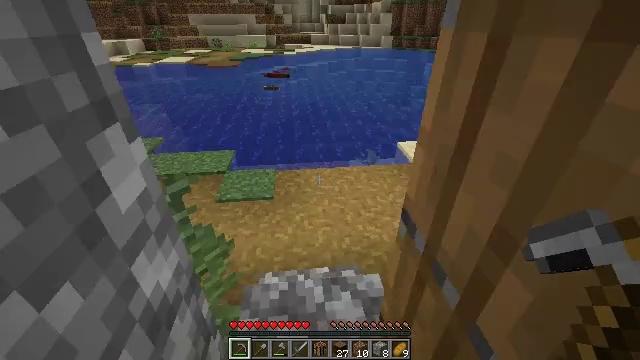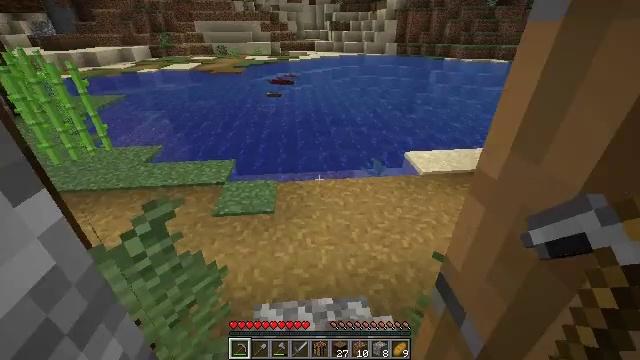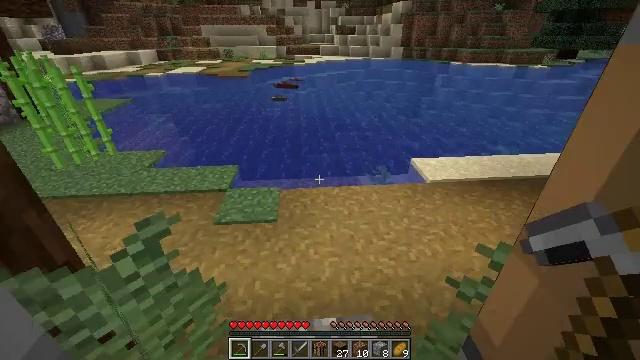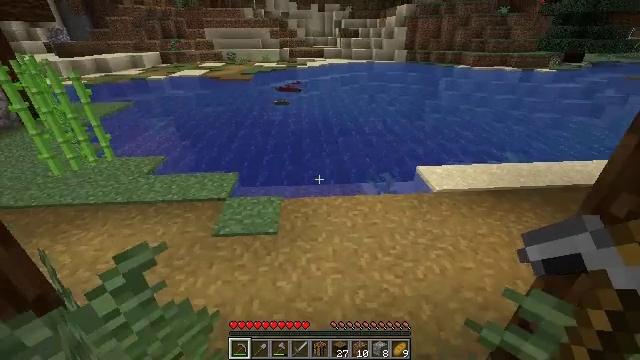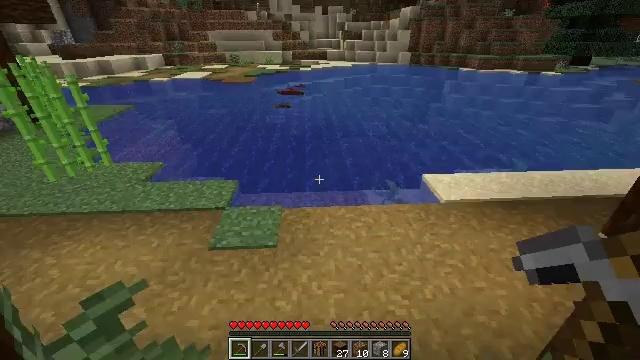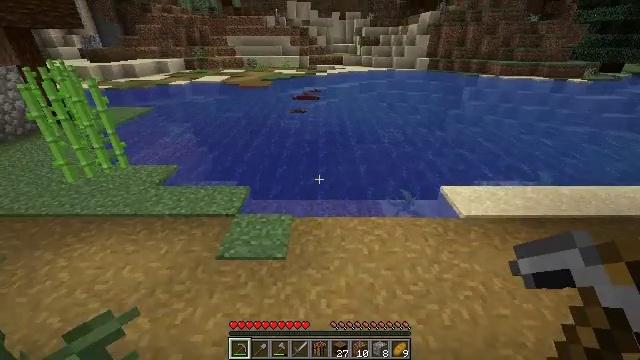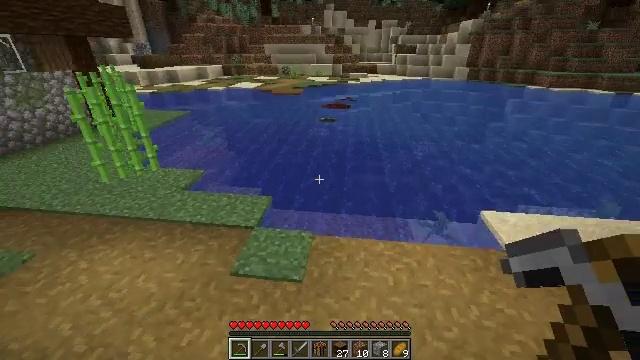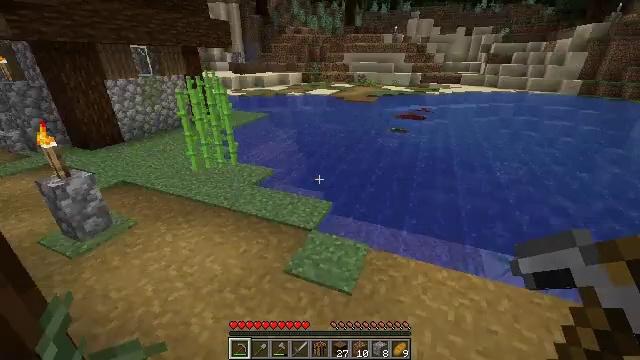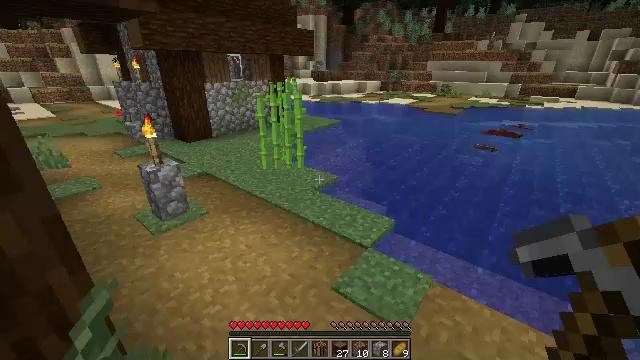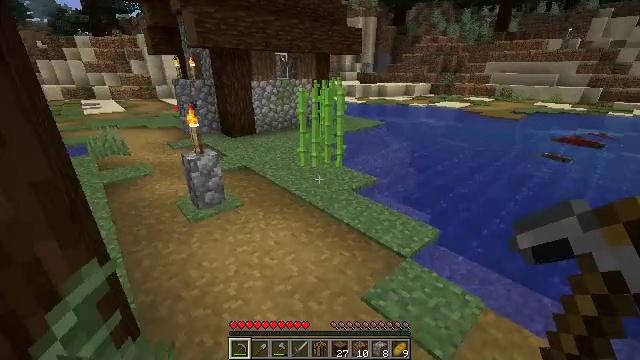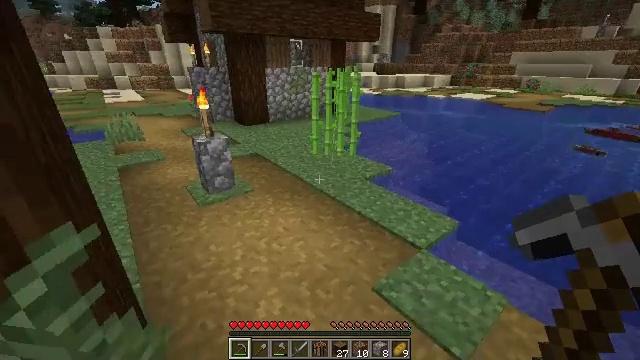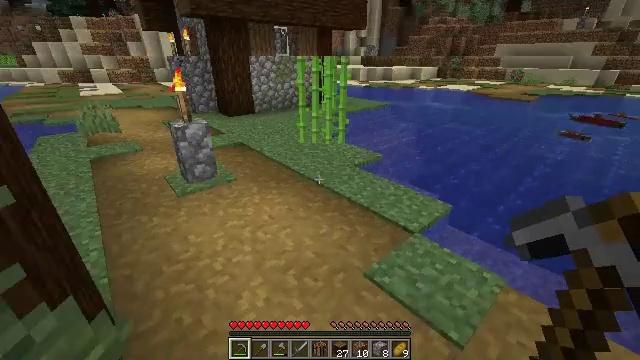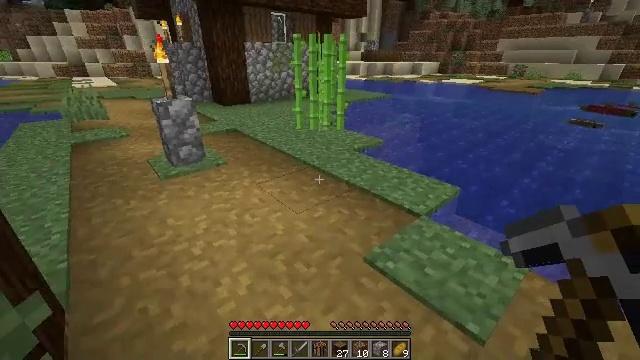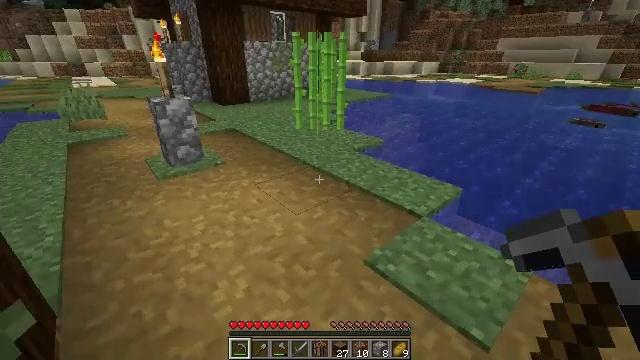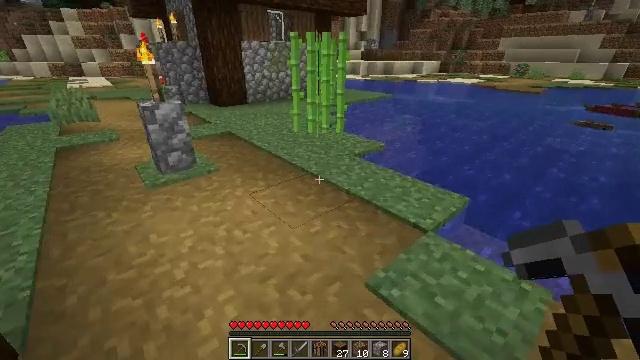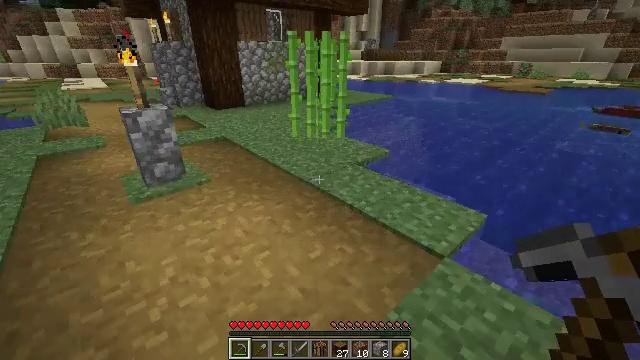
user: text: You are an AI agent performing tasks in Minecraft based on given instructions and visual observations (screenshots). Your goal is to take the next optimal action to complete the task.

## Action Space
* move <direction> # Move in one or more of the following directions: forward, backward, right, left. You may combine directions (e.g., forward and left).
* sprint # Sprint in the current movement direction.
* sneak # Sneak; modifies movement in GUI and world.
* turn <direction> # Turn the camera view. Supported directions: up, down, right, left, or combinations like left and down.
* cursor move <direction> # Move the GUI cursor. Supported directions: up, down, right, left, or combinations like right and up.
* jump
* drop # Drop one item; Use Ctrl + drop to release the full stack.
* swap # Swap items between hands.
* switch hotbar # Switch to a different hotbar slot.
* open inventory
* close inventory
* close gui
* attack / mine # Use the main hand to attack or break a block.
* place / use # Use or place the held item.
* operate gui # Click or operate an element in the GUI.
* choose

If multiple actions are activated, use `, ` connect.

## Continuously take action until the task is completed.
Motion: motion action
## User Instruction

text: Collect sugar cane near water sources.
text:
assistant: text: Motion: move forward, turn up
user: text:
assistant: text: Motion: move forward, turn left
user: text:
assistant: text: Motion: move forward
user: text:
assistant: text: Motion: move forward
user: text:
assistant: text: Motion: move forward, turn left
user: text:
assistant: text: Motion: move forward, turn left and up
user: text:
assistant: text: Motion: move forward, turn left and up
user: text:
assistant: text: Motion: move forward, turn left and up
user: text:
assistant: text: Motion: move forward, turn left
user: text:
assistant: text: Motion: move forward, turn left and down
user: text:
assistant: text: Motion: move forward, turn right
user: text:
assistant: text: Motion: move forward
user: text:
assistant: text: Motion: move forward
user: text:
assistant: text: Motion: move forward
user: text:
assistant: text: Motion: move forward
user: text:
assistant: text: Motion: move forward
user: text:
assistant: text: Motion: move forward, turn up
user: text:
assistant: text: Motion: move forward, turn left and up
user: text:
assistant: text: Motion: move forward, turn up
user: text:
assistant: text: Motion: move forward
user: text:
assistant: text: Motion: move forward
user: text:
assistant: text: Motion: move forward, attack / mine
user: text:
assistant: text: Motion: move forward, attack / mine
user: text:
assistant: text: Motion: move forward, attack / mine
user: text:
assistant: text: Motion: move forward, turn right, attack / mine
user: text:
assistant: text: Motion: move forward
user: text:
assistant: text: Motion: move forward
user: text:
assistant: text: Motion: move forward
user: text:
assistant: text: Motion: move forward
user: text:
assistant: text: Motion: move forward, turn right